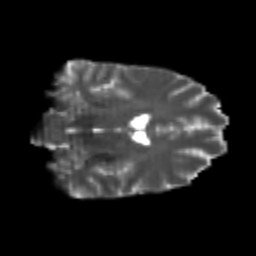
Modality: T2w
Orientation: coronal
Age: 24
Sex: male
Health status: healthy
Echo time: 0.074 s